Interaction volume radius: 5 \u00c5
Interaction volume height: 10 \u00c5
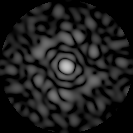
Disorder parameter: 0.8761